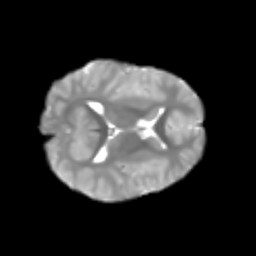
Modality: T2w
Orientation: axial
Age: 6
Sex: male
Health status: healthy